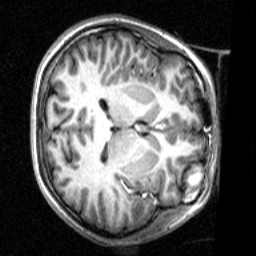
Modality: T1w
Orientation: axial
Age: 19
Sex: female